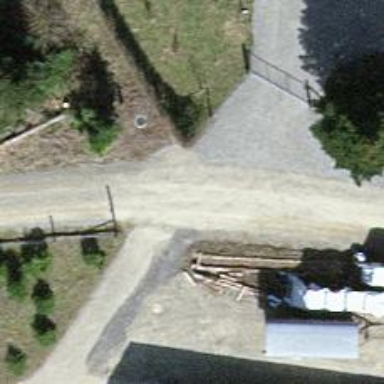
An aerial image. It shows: Compacted driveway used as service road.